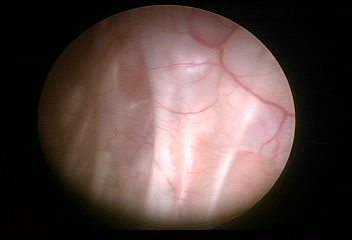
Modality: WLC
Class: Normal mucosa
Bladder cancer association: No